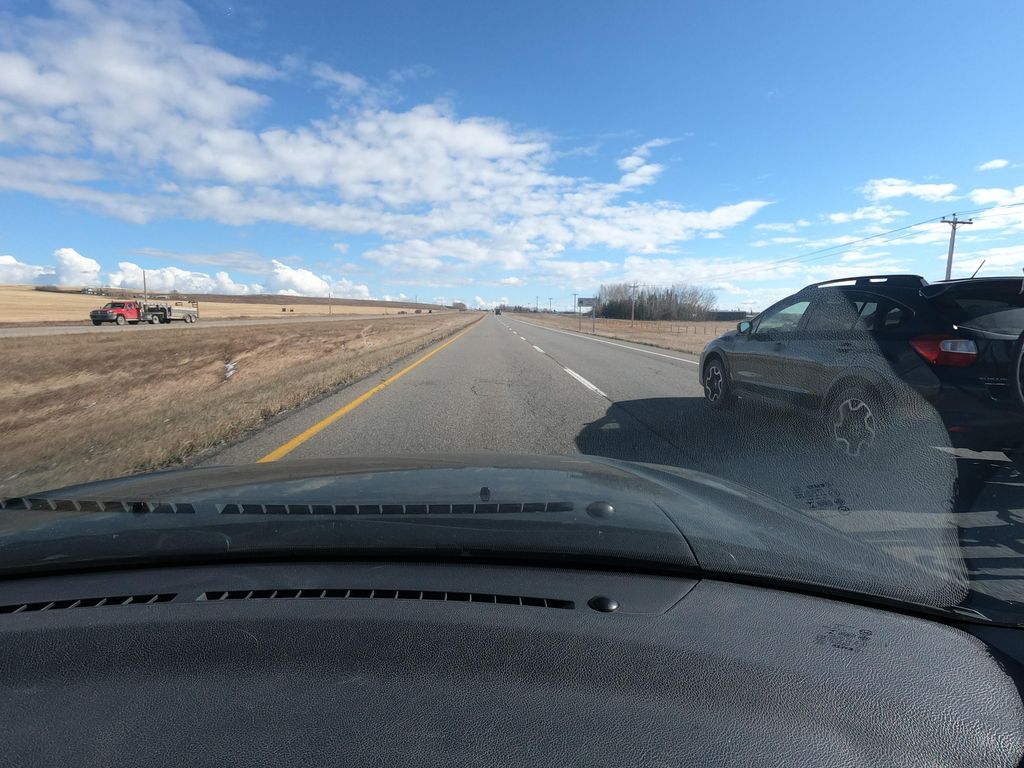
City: calgary